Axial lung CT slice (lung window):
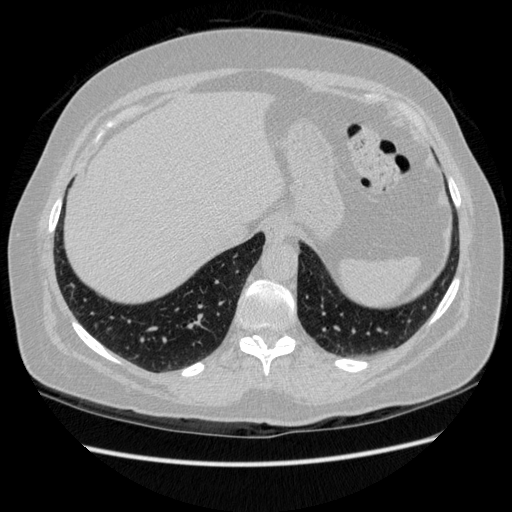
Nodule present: no